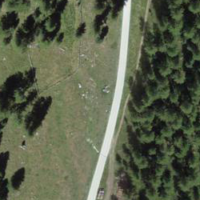
EUNIS habitat code: 26
Species observed at this site:
Phyteuma orbiculare
Erebia alberganus